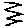
Label: zigzag